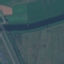
Label: River